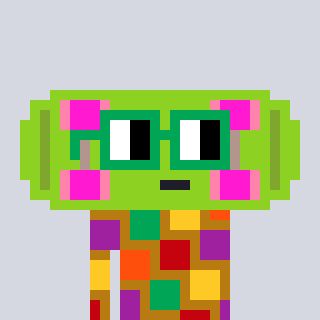
a pixel art character with square green glasses, a skateboard-shaped head and a gold-colored body on a cool background